Question: Try to compile this code. Why does ctor work 3 times ?
Add breakpoint before output and debug it.
'''
private static void Main(string[] args)
{
Console.WriteLine(new A().a);
}
class A
{
public int a;
public A()
{
Console.WriteLine(GetHashCode());
}
}
'''
Output:

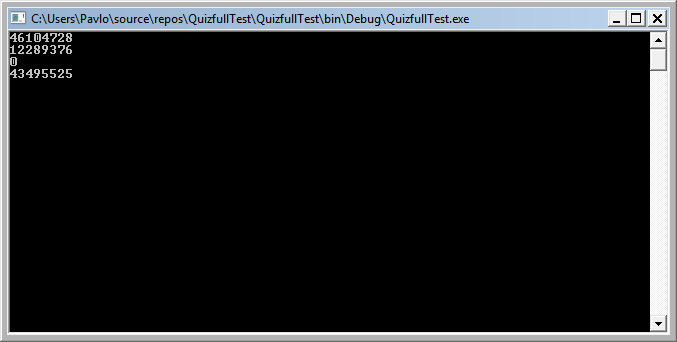
Answer: The constructor works exactly once for me without breakpoints.
<URL>
However, with breakpoints added as illustrated, there are indeed what seem to be three calls to 'A()'.
<URL>